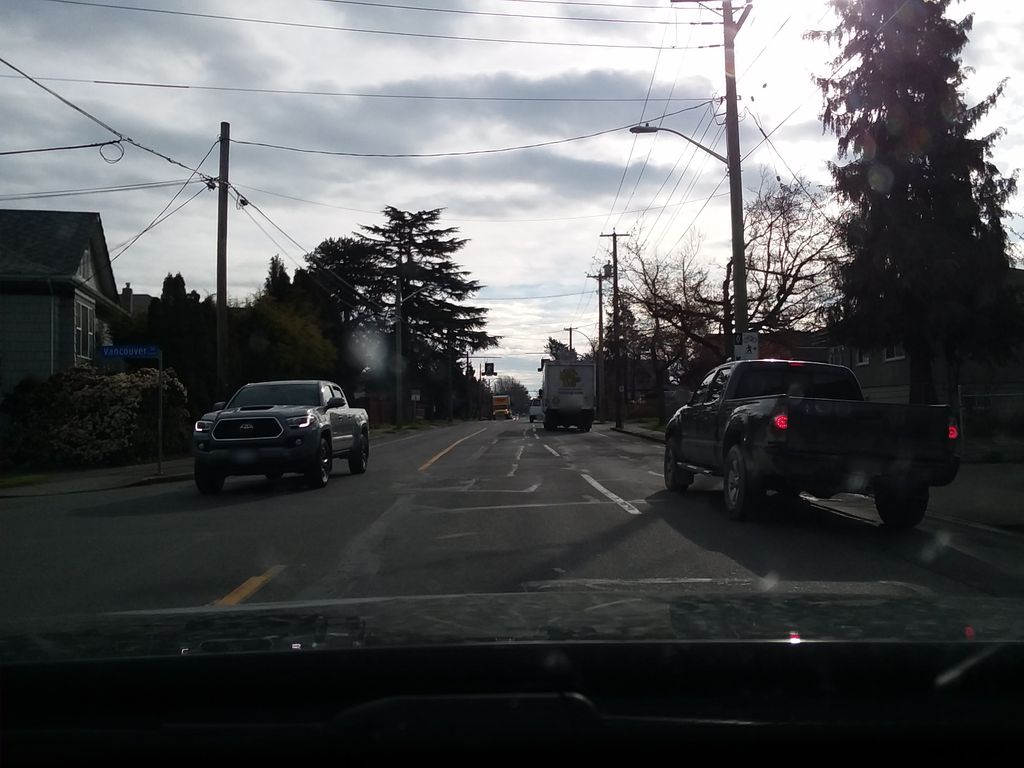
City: victoria